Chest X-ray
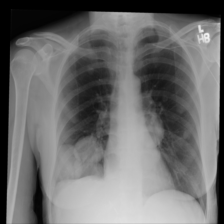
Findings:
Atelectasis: negative
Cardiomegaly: negative
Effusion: negative
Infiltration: negative
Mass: positive
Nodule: negative
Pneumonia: negative
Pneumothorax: negative
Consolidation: negative
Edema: negative
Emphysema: negative
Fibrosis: negative
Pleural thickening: negative
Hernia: negative